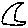
Label: moon